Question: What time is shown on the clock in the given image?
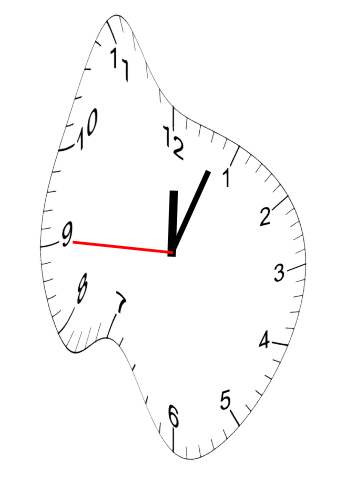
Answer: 12:03:45